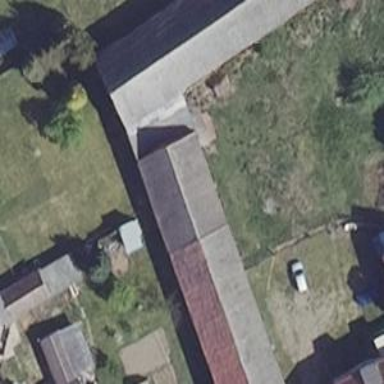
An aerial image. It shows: Animal shelter.